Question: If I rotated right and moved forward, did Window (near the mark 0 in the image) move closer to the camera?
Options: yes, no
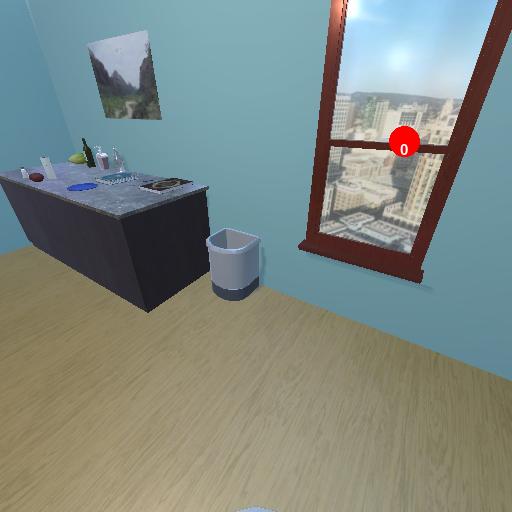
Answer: yes